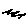
Label: zigzag